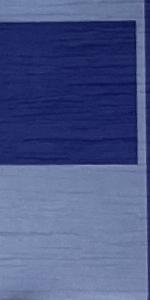
Label: Empty